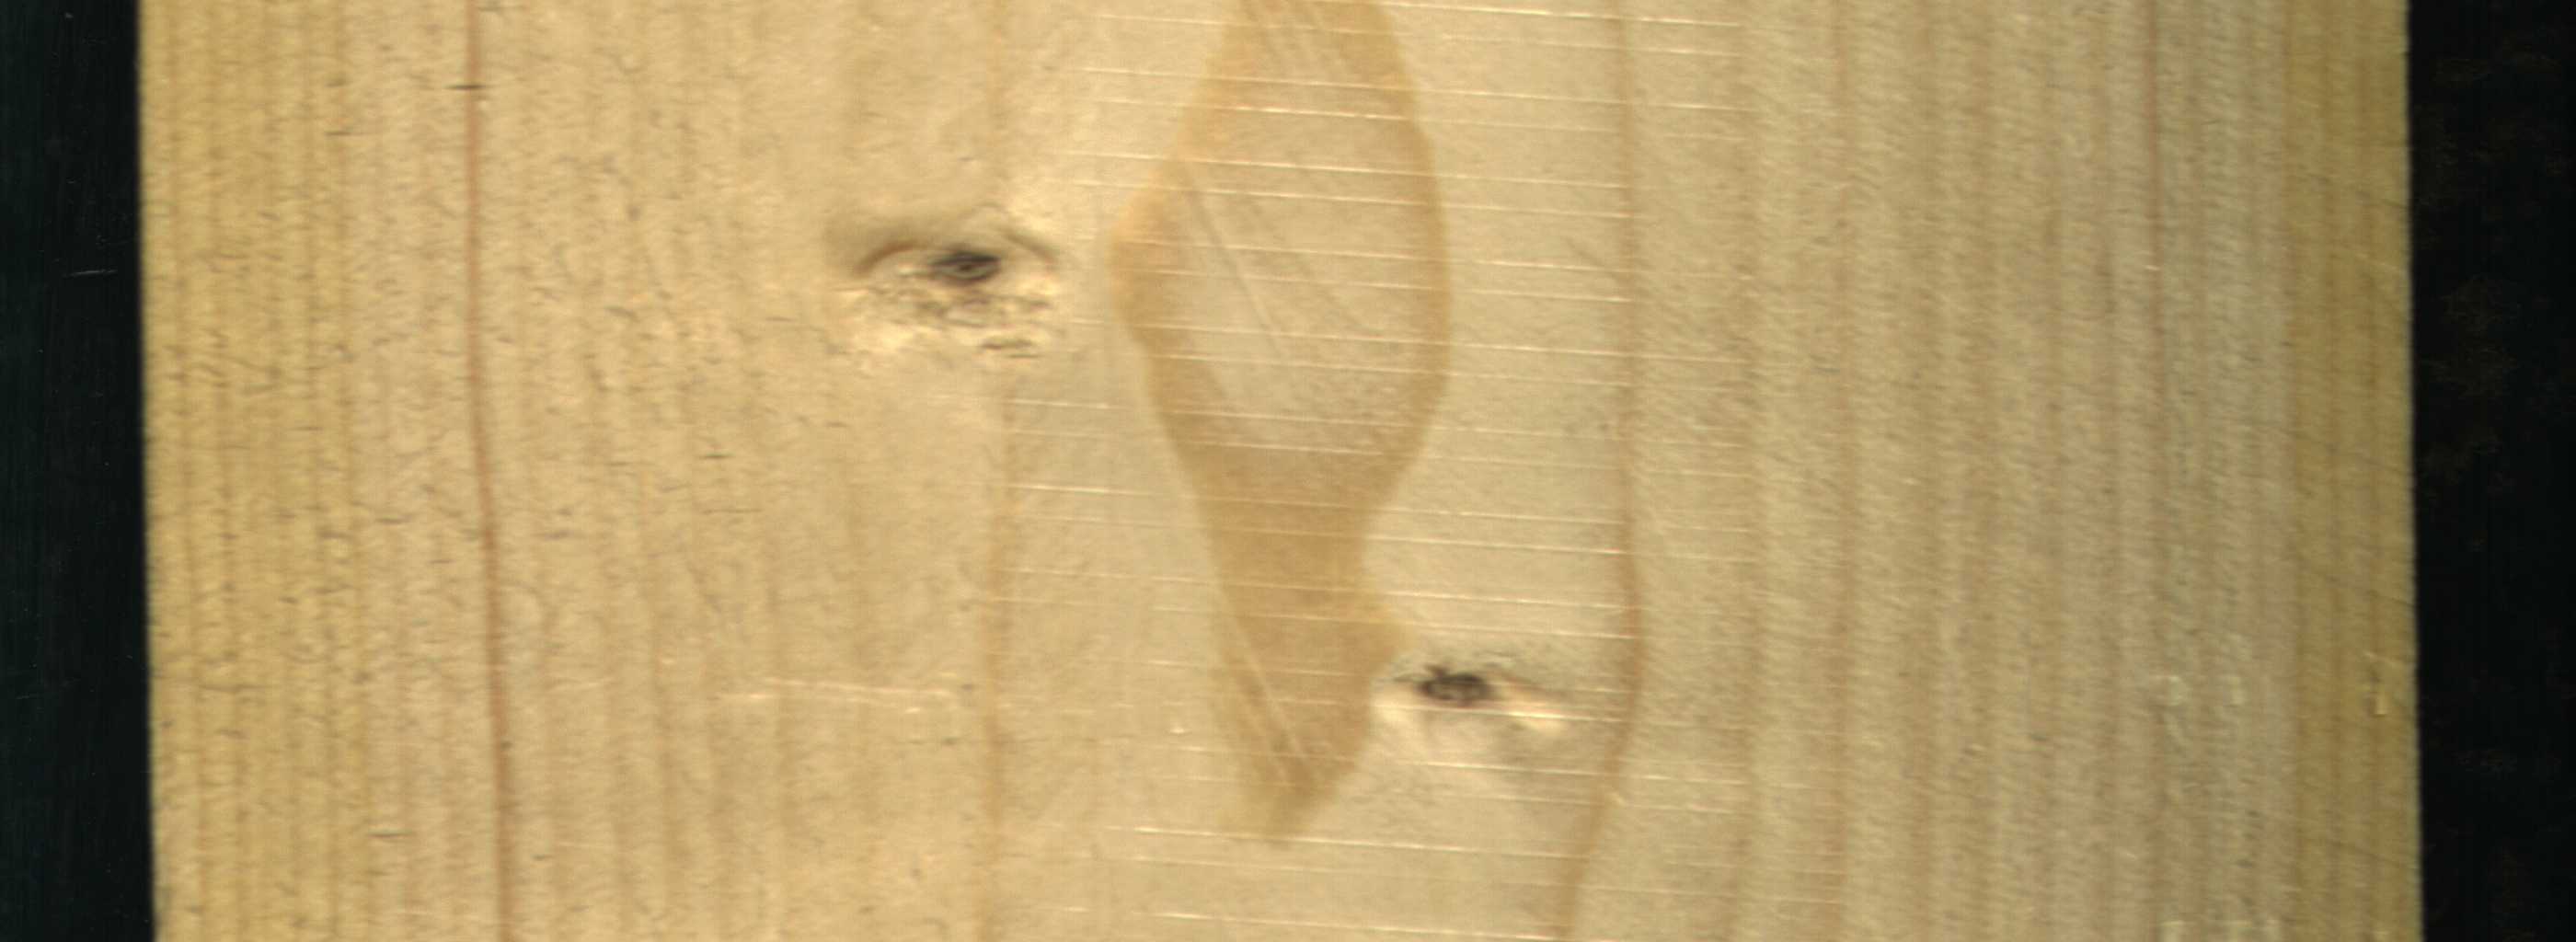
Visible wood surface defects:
Live_Knot
Live_Knot